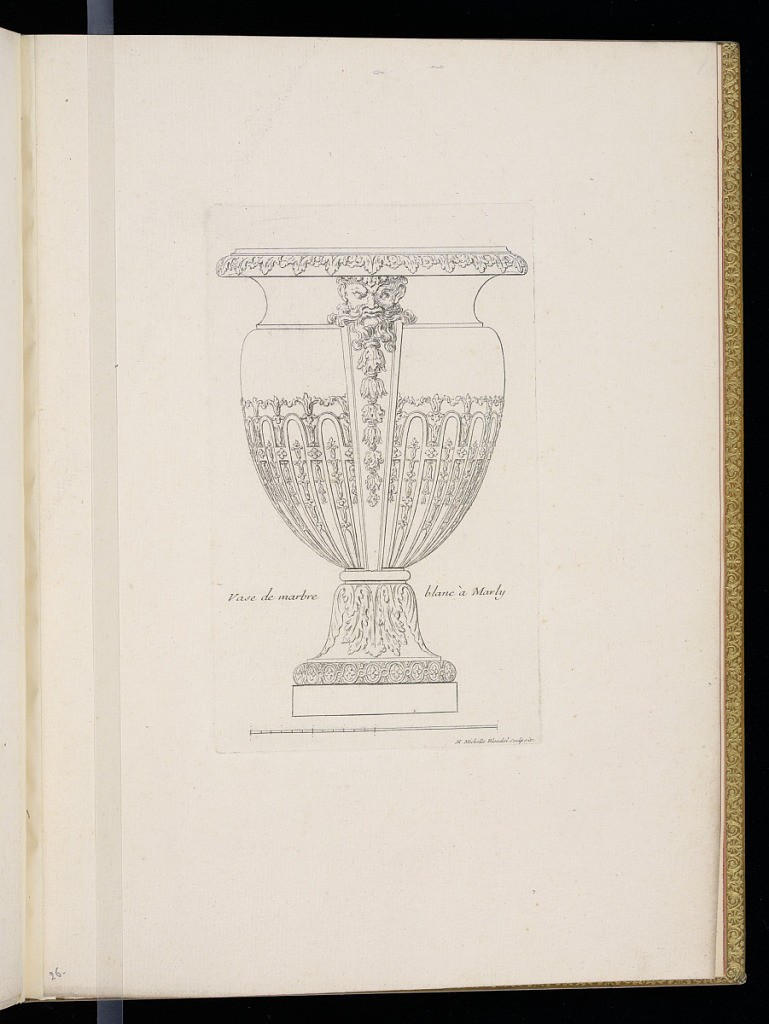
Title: Vase de marbre blanc à Marly
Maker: Marie Michelle Blondel, French, active mid 18th century
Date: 1744–56
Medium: Etching on laid paper
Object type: Print
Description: Design for a marble vase from the gardens at Marly. The vase is decorated with a bearded mascaron and fluting with floral and acanthus leaf motifs. The foot features acanthus leaves, and a floral strapwork frieze. The description is lettered on either side of the foot, with a scale below the base. The plate is signed.